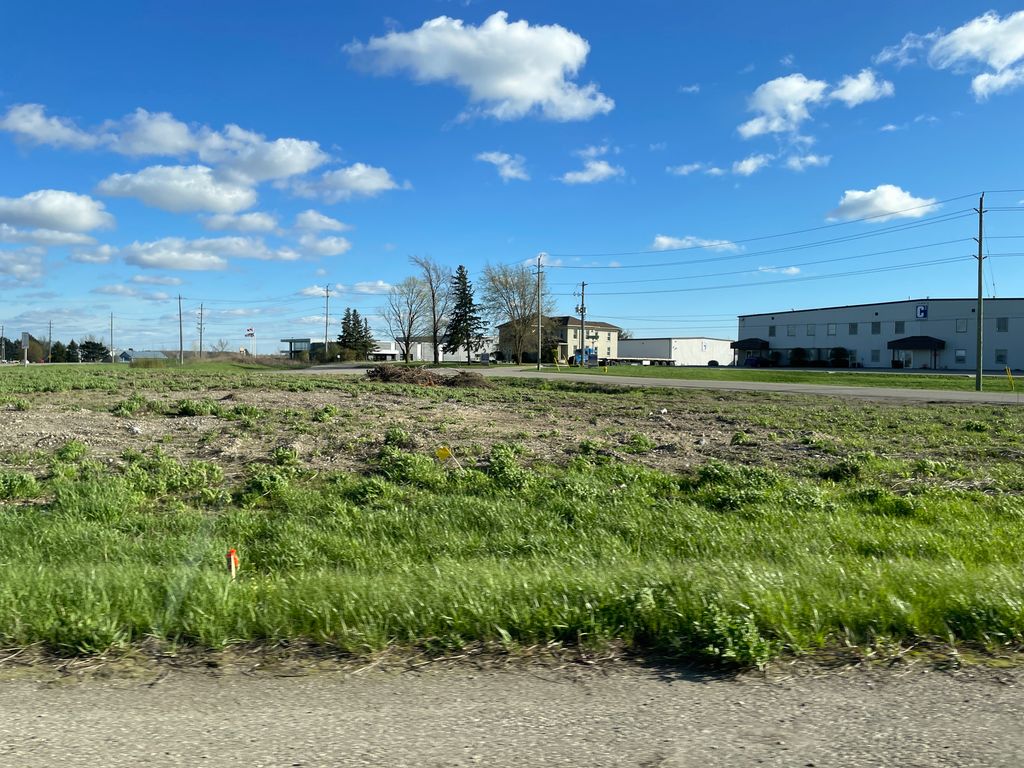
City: kitchener-waterloo